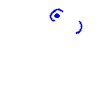
Particle: electron